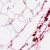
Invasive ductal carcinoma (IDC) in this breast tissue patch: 0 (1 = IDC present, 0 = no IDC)